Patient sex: F
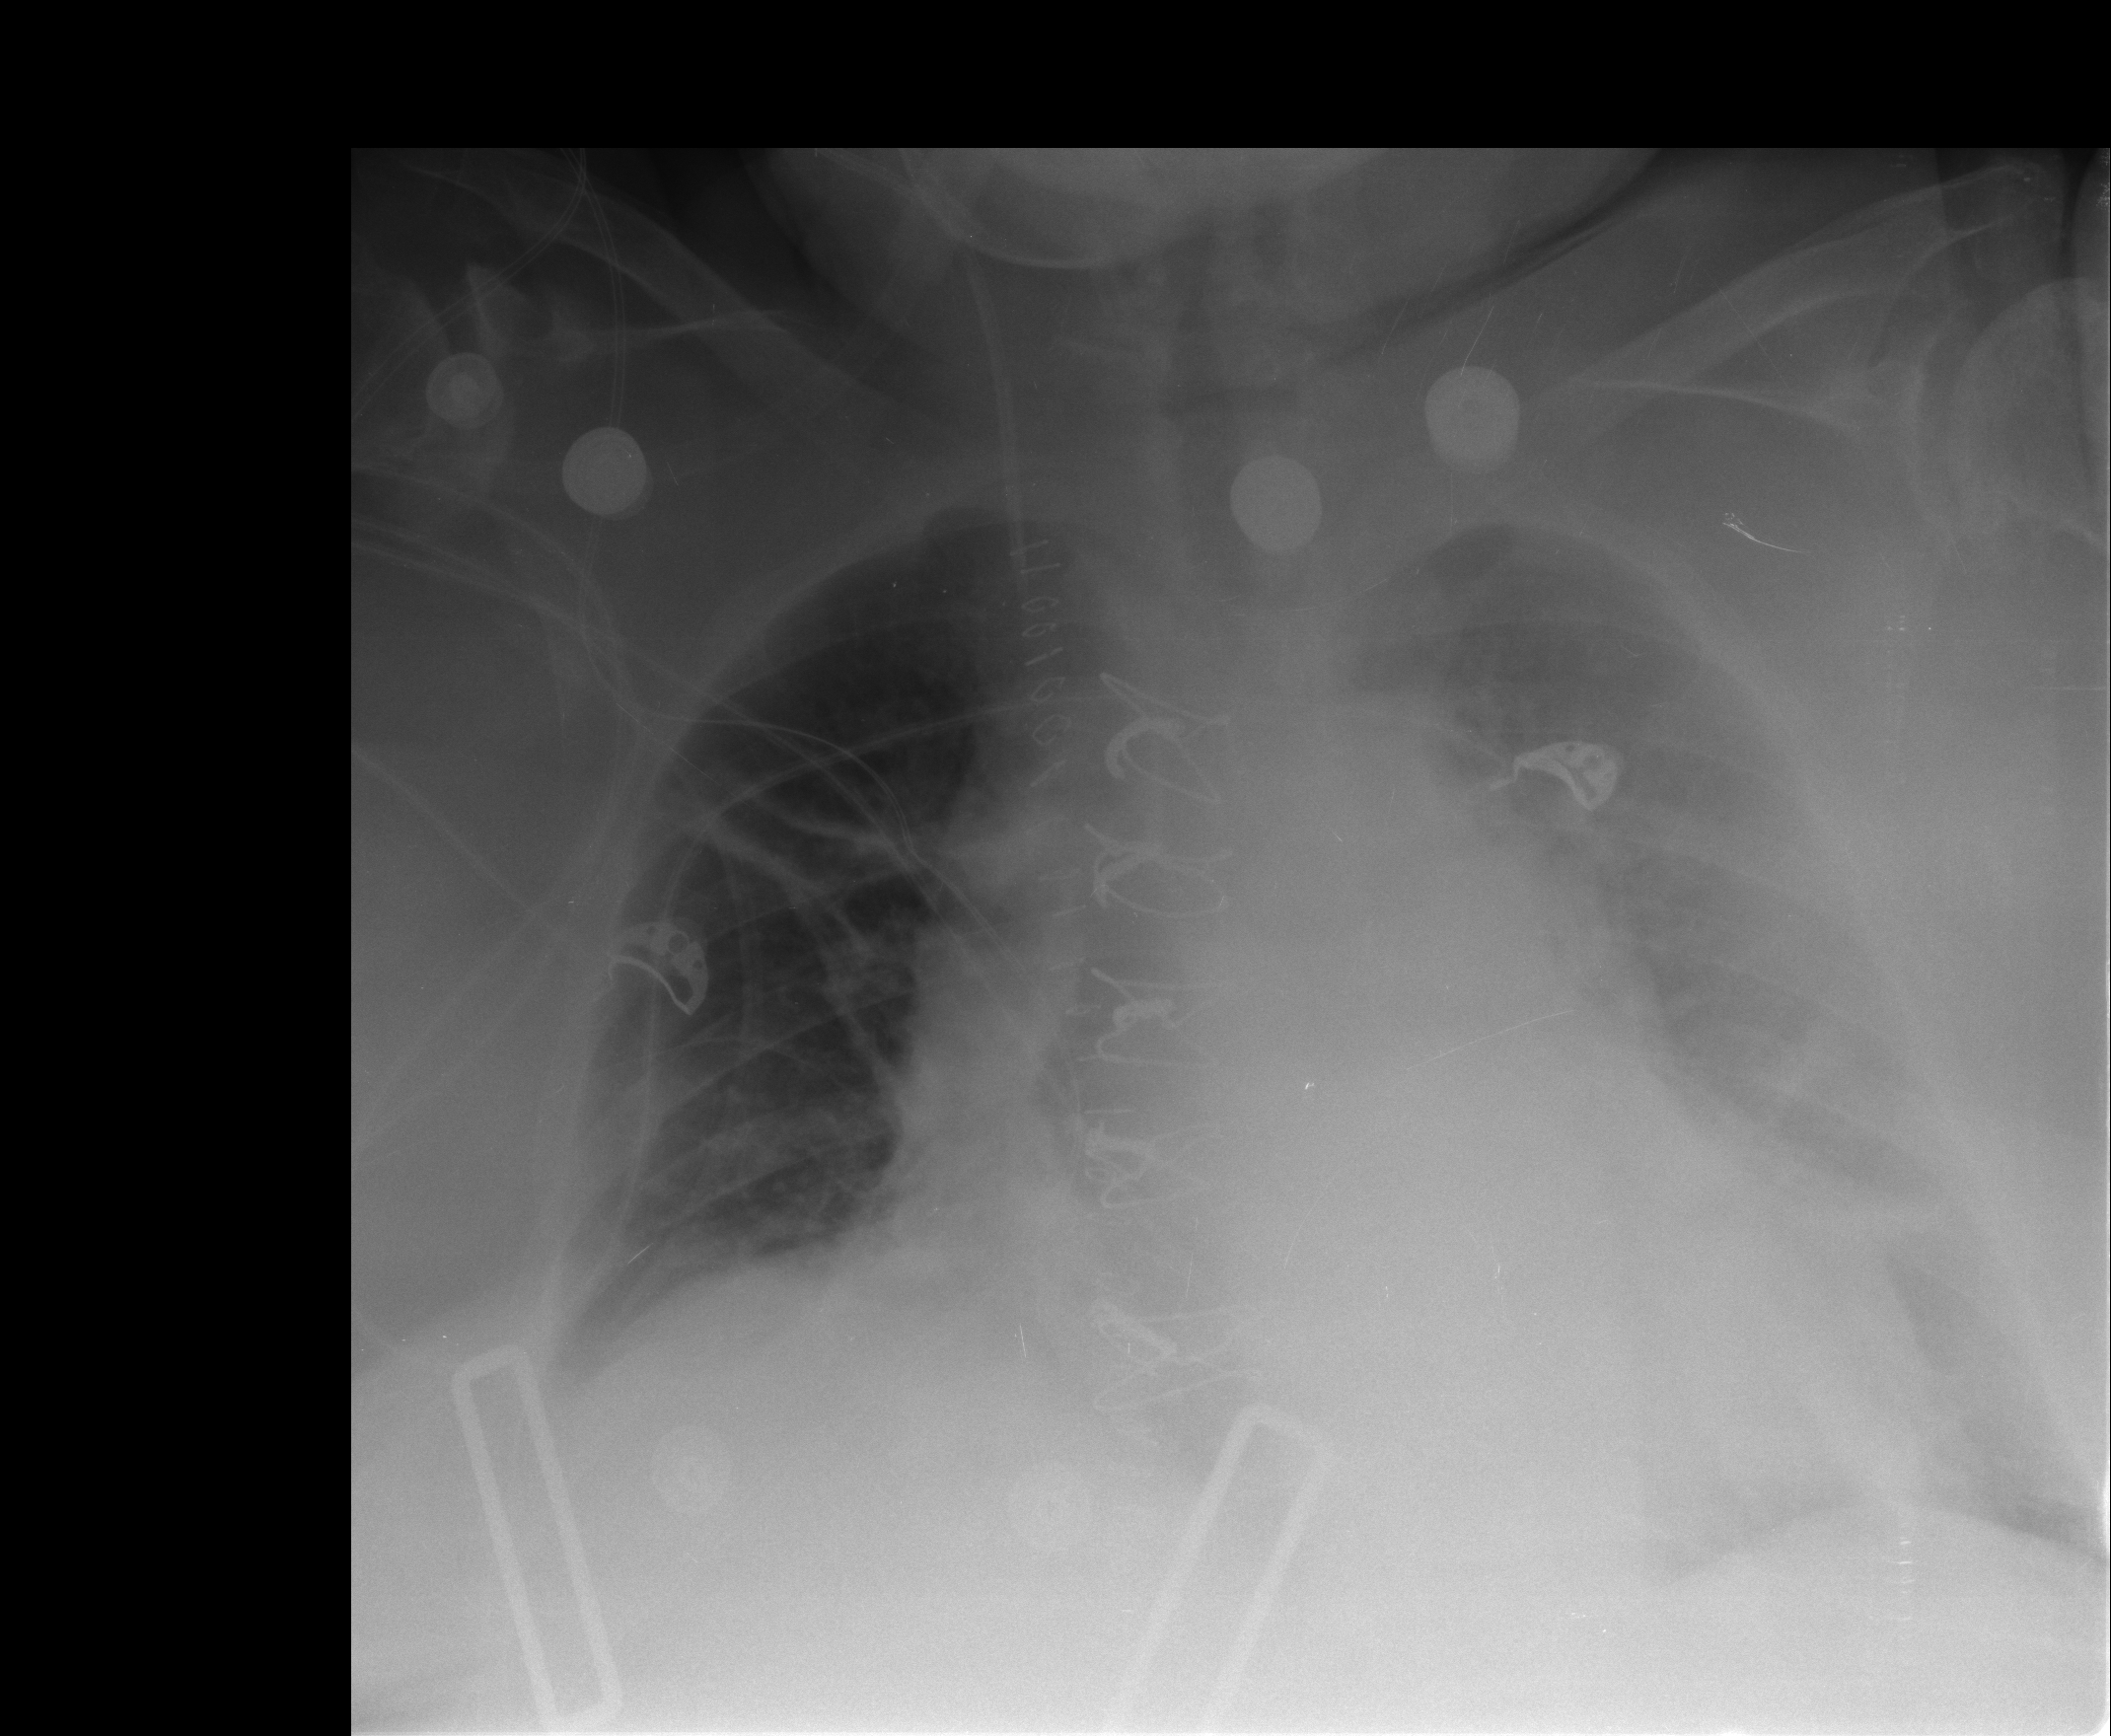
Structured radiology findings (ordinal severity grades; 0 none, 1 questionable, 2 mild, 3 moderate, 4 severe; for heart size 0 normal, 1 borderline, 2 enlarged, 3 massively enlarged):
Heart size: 2
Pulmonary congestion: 2
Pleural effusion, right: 1
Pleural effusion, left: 1
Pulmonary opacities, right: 0
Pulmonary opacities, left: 2
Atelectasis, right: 2
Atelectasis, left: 2